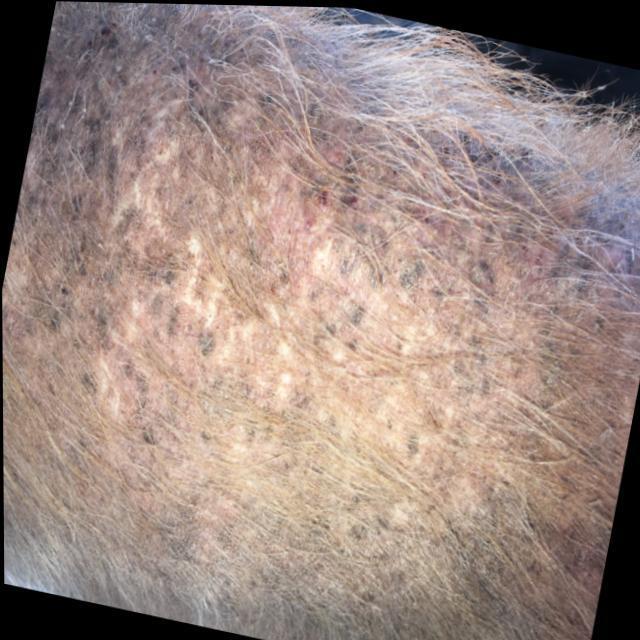
Canine demodicosis (Demodex mange) — caused by Demodex canis mites. Presents with alopecia, follicular papules, pustules, and comedones. Often localized on face and forelimbs.